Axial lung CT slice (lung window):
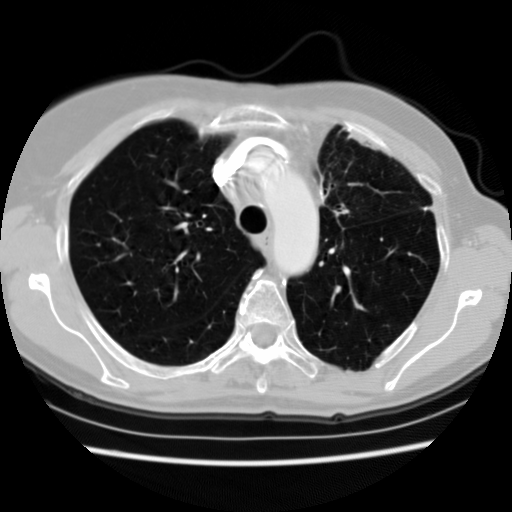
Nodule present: no